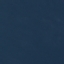
Label: SeaLake